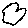
Label: cloud